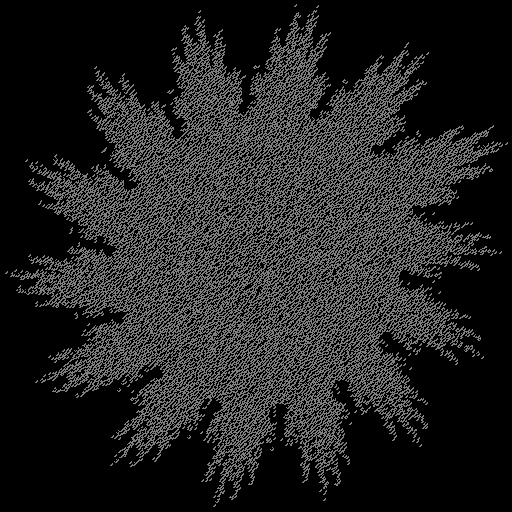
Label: swirl